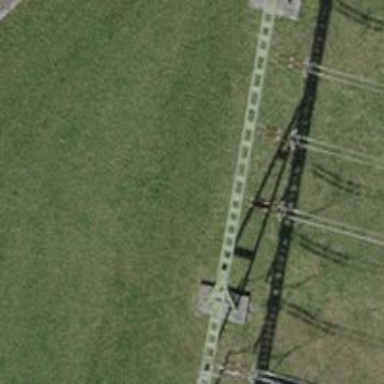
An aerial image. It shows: Insulator used in power equipment.